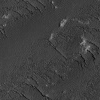
Atmospheric dust classification: not_dusty